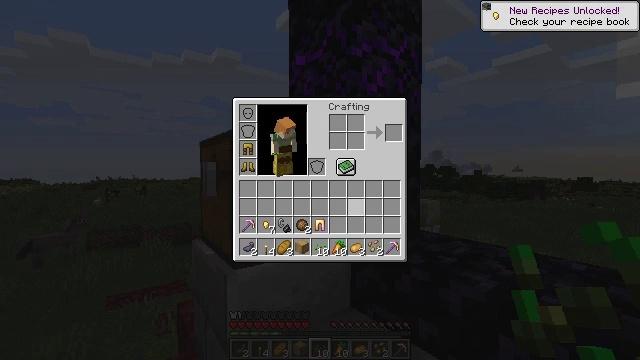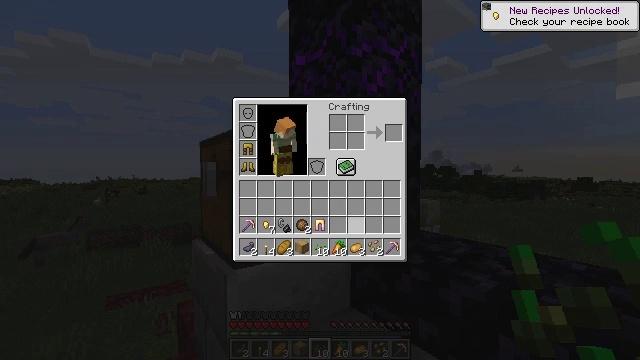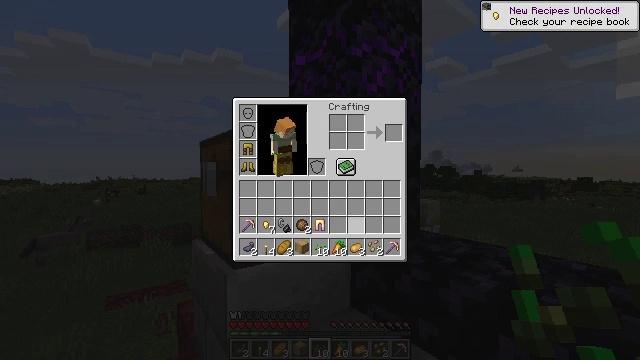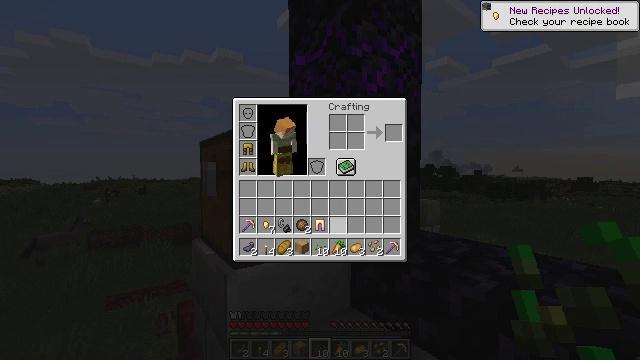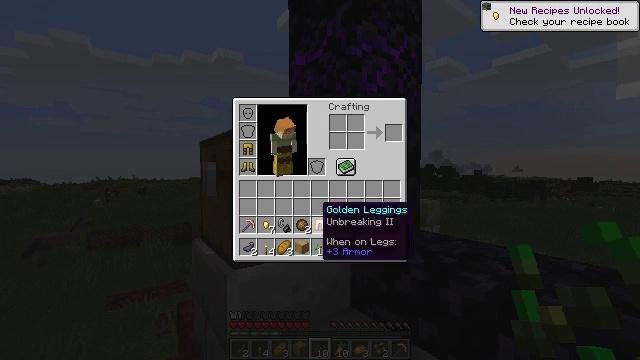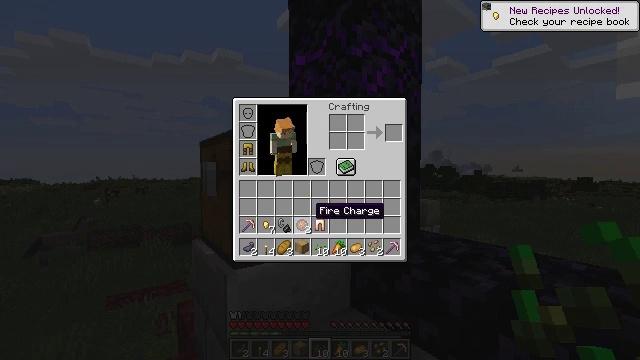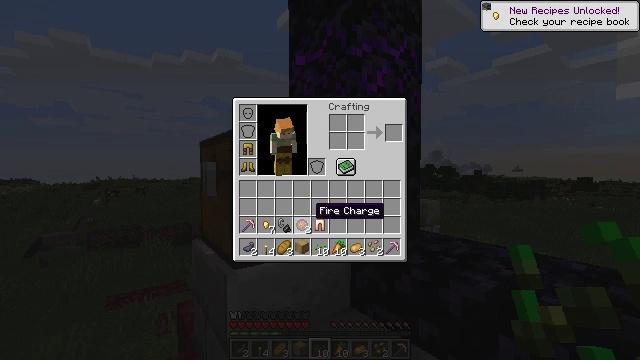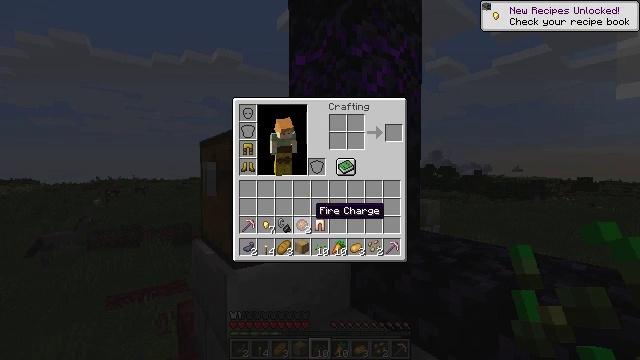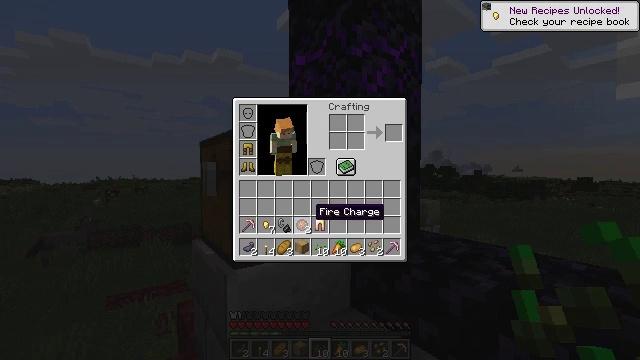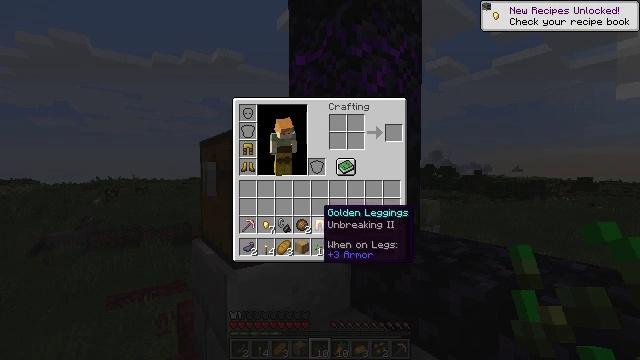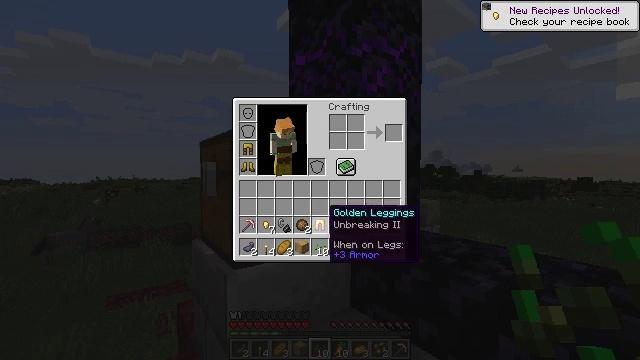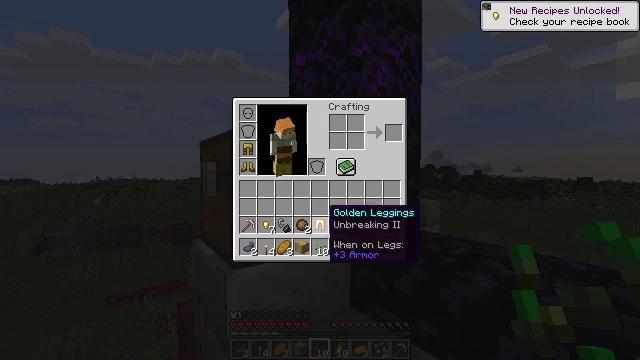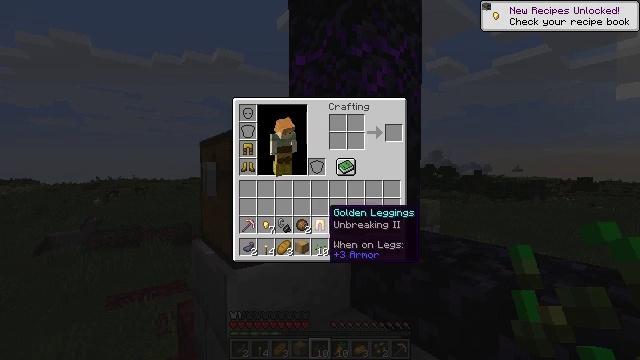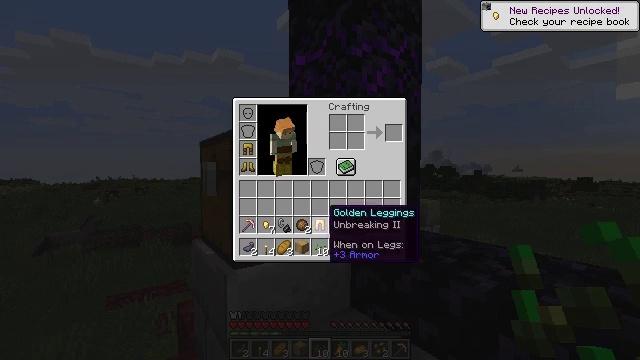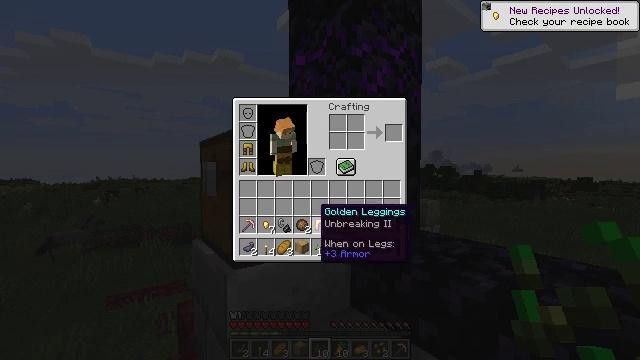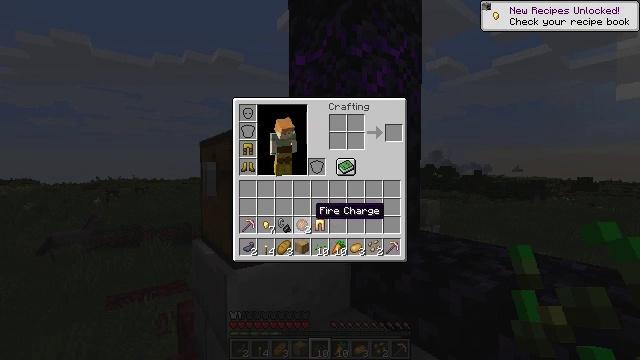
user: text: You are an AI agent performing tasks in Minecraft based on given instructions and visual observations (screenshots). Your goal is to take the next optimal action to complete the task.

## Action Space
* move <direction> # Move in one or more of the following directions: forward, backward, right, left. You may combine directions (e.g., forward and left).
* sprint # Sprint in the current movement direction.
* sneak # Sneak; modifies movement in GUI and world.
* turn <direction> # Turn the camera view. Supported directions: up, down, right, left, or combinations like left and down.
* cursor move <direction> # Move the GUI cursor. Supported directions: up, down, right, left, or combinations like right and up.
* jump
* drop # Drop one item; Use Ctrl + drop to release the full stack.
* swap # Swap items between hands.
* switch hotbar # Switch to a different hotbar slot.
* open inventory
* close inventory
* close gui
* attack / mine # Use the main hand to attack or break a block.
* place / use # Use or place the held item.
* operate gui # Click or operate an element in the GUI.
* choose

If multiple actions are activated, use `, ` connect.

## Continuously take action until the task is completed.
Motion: motion action
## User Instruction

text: Remove leather leggings from the inventory.
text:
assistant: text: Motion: no_op
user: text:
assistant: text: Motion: no_op
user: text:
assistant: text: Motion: turn left
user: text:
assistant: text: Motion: turn left
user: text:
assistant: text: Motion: turn left
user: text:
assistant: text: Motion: no_op
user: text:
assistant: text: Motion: no_op
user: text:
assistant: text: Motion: no_op
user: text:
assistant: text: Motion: turn right
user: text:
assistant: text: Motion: no_op
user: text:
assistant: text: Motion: no_op
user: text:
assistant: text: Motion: no_op
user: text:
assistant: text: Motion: no_op
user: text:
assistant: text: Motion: turn left
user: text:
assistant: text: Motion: no_op
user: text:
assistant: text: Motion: no_op
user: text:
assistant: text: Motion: turn left
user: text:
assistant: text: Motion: turn left and up
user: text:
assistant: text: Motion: no_op
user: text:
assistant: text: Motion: turn down
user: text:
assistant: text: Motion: turn right and down
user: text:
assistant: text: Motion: turn right
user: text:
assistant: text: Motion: no_op
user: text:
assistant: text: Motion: no_op
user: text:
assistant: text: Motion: no_op
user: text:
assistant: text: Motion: no_op
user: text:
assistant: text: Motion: no_op
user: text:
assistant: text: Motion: no_op
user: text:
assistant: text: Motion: no_op
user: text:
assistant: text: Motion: turn up